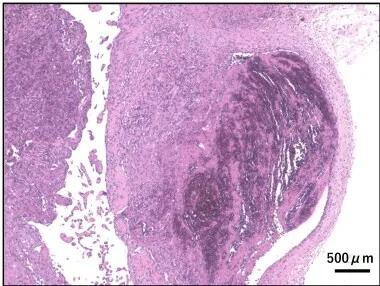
Histopathological findings. Hematoxylin-eosin stained images at 40x magnification. Scale bar = 500 microm. (a) Pathological findings for the lesion. The three-layered structure of the arterial wall was disrupted, consistent with the finding of a pseudoaneurysm.
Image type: pathology (h&e)